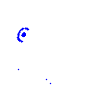
Particle: pion